Question: I have a RelativeLayout whose width/height is set to wrap_content. However, the button in the bottom right is truncated on its lower side.
Changing the RelativeLayout's paddingBottom doesn't help, neither does adding a marginBottom to the button.
Any ideas?
Here's my code:
'''
<RelativeLayout
android:id="@+id/sign_up_phase_enteraddress"
android:layout_width="wrap_content"
android:layout_height="wrap_content"
android:layout_gravity="center"
android:paddingTop="10dp"
android:paddingRight="10dp"
android:paddingBottom="10dp"
android:paddingLeft="10dp"
android:background="#ff6aa639"
>
<TextView
android:id="@+id/sign_up_signuphere"
android:layout_width="wrap_content"
android:layout_height="wrap_content"
android:layout_alignParentLeft="true"
android:layout_alignParentTop="true"
android:layout_marginBottom="29dp"
android:text="@string/sign_up_signuphere"
android:textAppearance="?android:attr/textAppearanceMedium" />
<TextView
android:id="@+id/sign_up_emaillabel"
android:layout_width="wrap_content"
android:layout_height="wrap_content"
android:layout_below="@id/sign_up_signuphere"
android:layout_alignLeft="@id/sign_up_signuphere"
android:layout_alignBaseline="@+id/sign_up_email"
android:text="@string/sign_up_emailaddress"
android:textAppearance="?android:attr/textAppearanceMedium" />
<EditText
android:id="@+id/sign_up_email"
android:layout_width="wrap_content"
android:layout_height="wrap_content"
android:layout_centerVertical="true"
android:layout_marginLeft="46dp"
android:layout_below="@id/sign_up_signuphere"
android:layout_toRightOf="@id/sign_up_emaillabel"
android:ems="10"
android:inputType="textEmailAddress" >
<requestFocus />
</EditText>
<Button
android:id="@+id/sign_up_signup"
android:layout_width="wrap_content"
android:layout_height="wrap_content"
android:layout_alignBaseline="@+id/sign_up_haveaccount"
android:layout_alignRight="@id/sign_up_email"
android:layout_below="@id/sign_up_email"
android:text="@string/sign_up_signup" />
<TextView
android:id="@+id/sign_up_haveaccount"
android:layout_width="wrap_content"
android:layout_height="wrap_content"
android:layout_alignLeft="@id/sign_up_emaillabel"
android:layout_marginTop="27dp"
android:layout_below="@id/sign_up_email"
android:text="@string/sign_up_haveaccount"
android:textAppearance="?android:attr/textAppearanceSmall" />
</RelativeLayout>
'''
...and this is what it looks like in the emulator:

Any thoughts on how I can get the bottom of my button to show?
TIA!
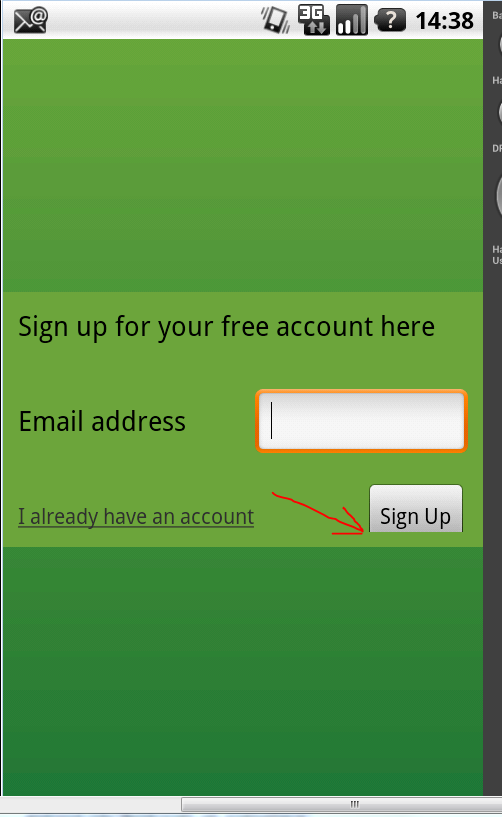
Answer: My fast idea is to set button bottom border to height of text on the left by using xml code
'''
android:layout_alignBottom="@+id/sign_up_haveaccount"
'''
because you've setted 'layout_below' option already. However your xml code is quite not proper :) I will try write here better xml code for you, later.
---
Well, I found your problem. And I was searching for solution.
I setted for textview new padding bottom because button was aligned to this textview basline. I know that it could be a nice hack but I coudln't find andy good way to handle it :)
According to your layout I changed behaviour for edittext to make it stretchable. Also I grouped all elements into 3 groups. Each one per row to make it more readable.
Also do not forget that first 2 lines about xmls.
'''
<RelativeLayout xmlns:android="http://schemas.android.com/apk/res/android"
xmlns:tools="http://schemas.android.com/tools"
android:id="@+id/sign_up_phase_enteraddress"
android:layout_width="wrap_content"
android:layout_height="wrap_content"
android:layout_gravity="center"
android:background="#ff6aa639"
android:paddingBottom="10dp"
android:paddingLeft="10dp"
android:paddingRight="10dp"
android:paddingTop="10dp" >
<!-- 1 row -->
<RelativeLayout
android:id="@+id/row1"
android:layout_width="match_parent"
android:layout_height="wrap_content"
android:paddingBottom="29dp" >
<TextView
android:id="@+id/sign_up_signuphere"
android:layout_width="wrap_content"
android:layout_height="wrap_content"
android:text="@string/sign_up_signuphere"
android:textAppearance="?android:attr/textAppearanceMedium" />
</RelativeLayout>
<!-- 2 row -->
<RelativeLayout
android:id="@+id/row2"
android:layout_width="match_parent"
android:layout_height="wrap_content"
android:layout_below="@+id/row1" >
<TextView
android:id="@+id/sign_up_emaillabel"
android:layout_width="wrap_content"
android:layout_height="wrap_content"
android:layout_alignBaseline="@+id/sign_up_email"
android:text="@string/sign_up_emailaddress"
android:textAppearance="?android:attr/textAppearanceMedium" />
<EditText
android:id="@+id/sign_up_email"
android:layout_width="wrap_content"
android:layout_height="wrap_content"
android:layout_alignParentRight="true"
android:layout_marginLeft="20dp"
android:layout_centerVertical="true"
android:layout_toRightOf="@+id/sign_up_emaillabel"
android:inputType="textEmailAddress" >
<requestFocus />
</EditText>
</RelativeLayout>
<!-- 3 row -->
<RelativeLayout
android:id="@+id/row3"
android:layout_width="match_parent"
android:layout_height="wrap_content"
android:layout_below="@+id/row2" >
<TextView
android:id="@+id/sign_up_haveaccount"
android:layout_width="wrap_content"
android:layout_height="wrap_content"
android:layout_marginTop="27dp"
android:paddingBottom="15dp"
android:text="@string/sign_up_haveaccount"
android:textAppearance="?android:attr/textAppearanceSmall" />
<Button
android:id="@+id/sign_up_signup"
android:layout_width="wrap_content"
android:layout_height="wrap_content"
android:layout_alignBaseline="@+id/sign_up_haveaccount"
android:layout_alignParentRight="true"
android:text="@string/sign_up_signup" />
</RelativeLayout>
</RelativeLayout>
'''